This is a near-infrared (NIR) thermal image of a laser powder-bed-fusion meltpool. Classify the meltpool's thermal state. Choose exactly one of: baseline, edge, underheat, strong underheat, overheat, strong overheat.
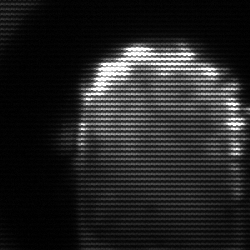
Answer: baseline